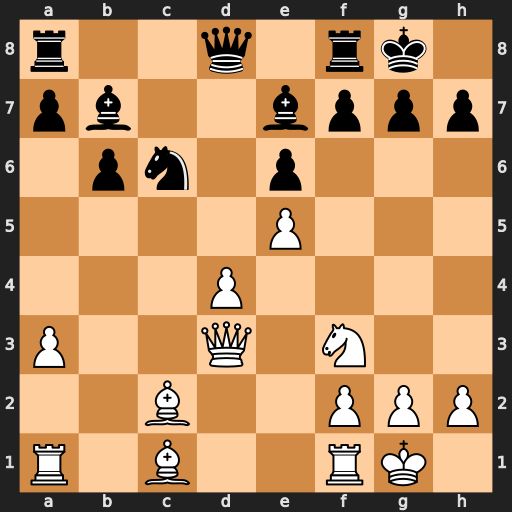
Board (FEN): r2q1rk1/pb2bppp/1pn1p3/4P3/3P4/P2Q1N2/2B2PPP/R1B2RK1
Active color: w
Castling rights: -
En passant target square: -
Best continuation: Qxh7#